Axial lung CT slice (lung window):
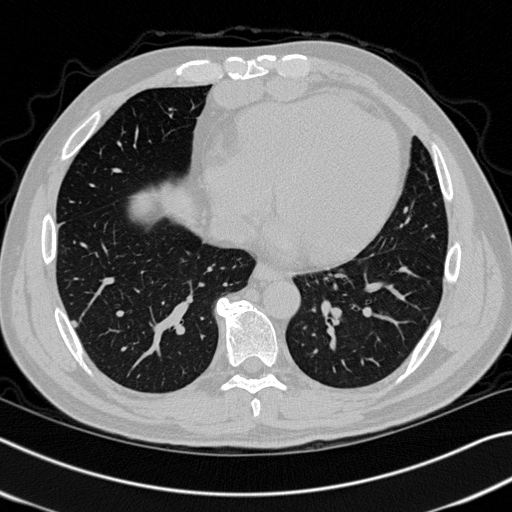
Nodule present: yes
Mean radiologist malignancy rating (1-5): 2.5